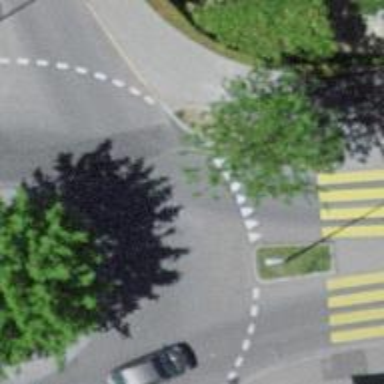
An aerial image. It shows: Asphalt road that is secondary route leading to roundabout.